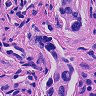
Metastatic tissue present: yes